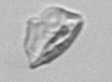
Label: detritus_transparent